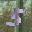
Label: 5